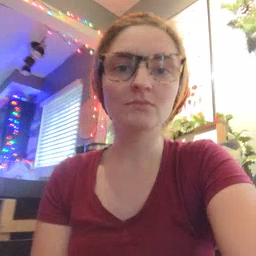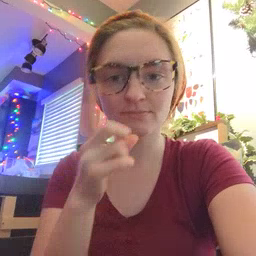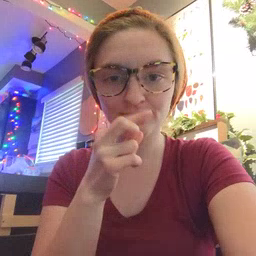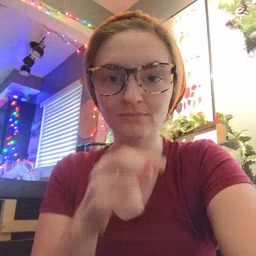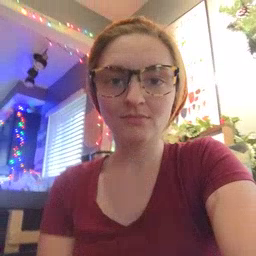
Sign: mouse